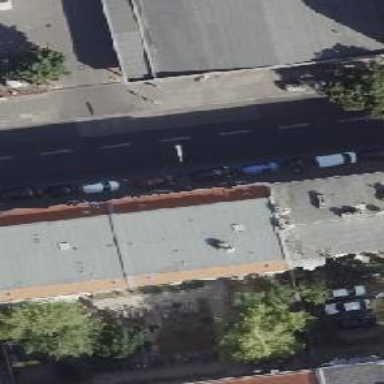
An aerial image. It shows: There is parking obstacle present in the area.